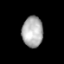
Tissue: lung
Cell type: Endothelial cells
Senescence score: 0.6062
Nuclear area (px): 635
Mean DAPI intensity: 172.513